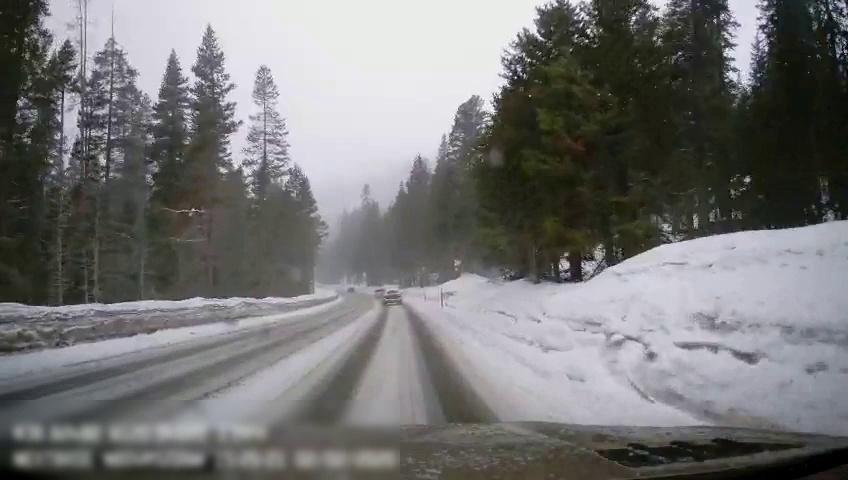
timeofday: Day
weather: Snowy
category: Drivable Space
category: Vehicles | SUV